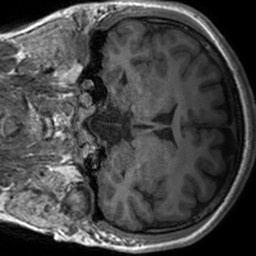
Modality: T1w
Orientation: coronal
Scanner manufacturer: siemens
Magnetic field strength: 3 T
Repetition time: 1.54 s
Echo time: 0.00234 s